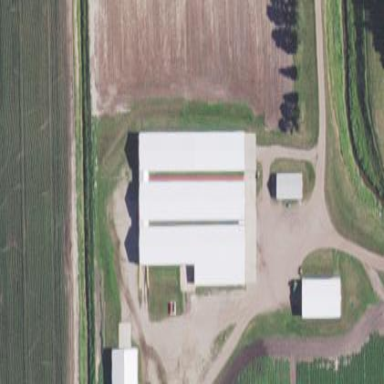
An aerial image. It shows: Farm auxiliary building.